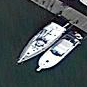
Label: Civil_yacht